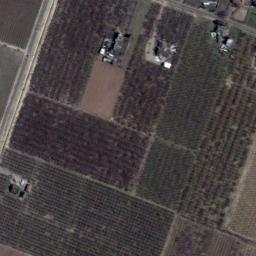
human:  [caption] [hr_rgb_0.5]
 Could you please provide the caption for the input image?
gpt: There are several buildings in rectangular farmlands .

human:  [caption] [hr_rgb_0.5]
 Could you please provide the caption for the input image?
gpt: There are some green and red rectangular farmland .

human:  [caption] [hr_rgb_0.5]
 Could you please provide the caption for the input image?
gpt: Some green rectangular farmlands are neatly arranged on the ground and some houses are surrounded by these farmlands .

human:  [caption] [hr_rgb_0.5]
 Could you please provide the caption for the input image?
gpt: More than ten neatly arranged purple brown rectangular farmlands of various sizes .

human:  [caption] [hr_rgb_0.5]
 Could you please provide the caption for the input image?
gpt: There are some brown rectangular farmlands .